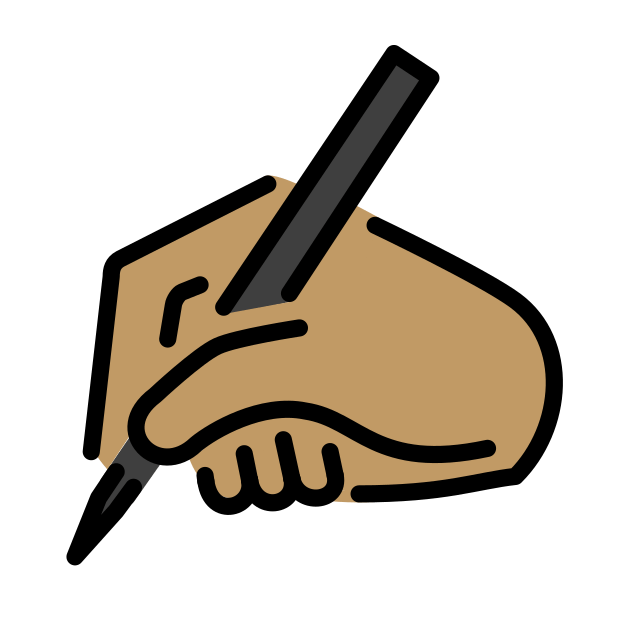
writing hand: medium skin tone